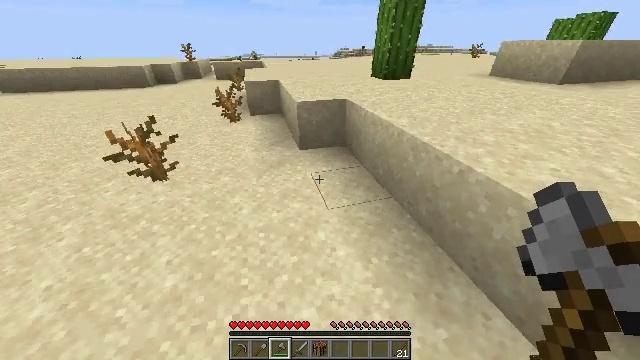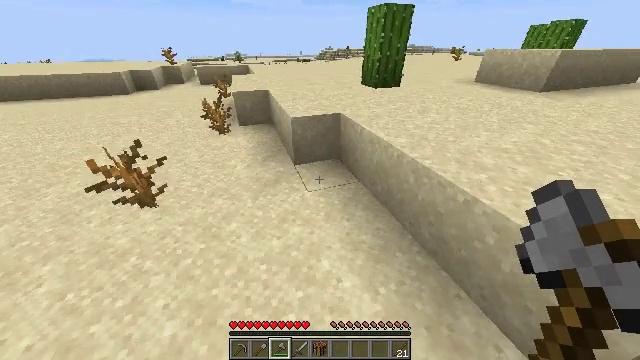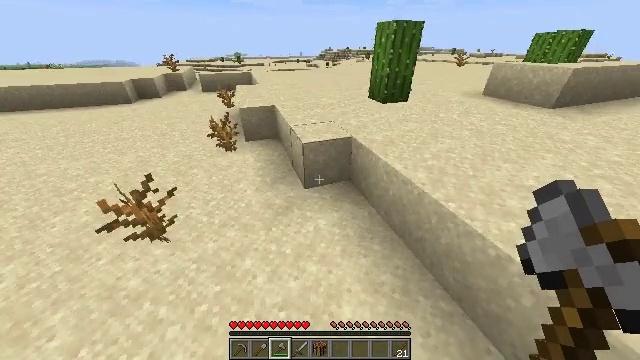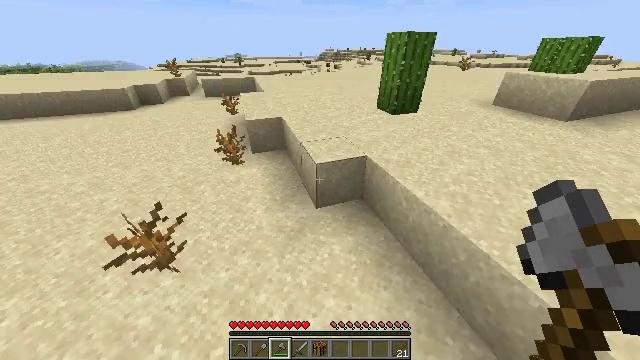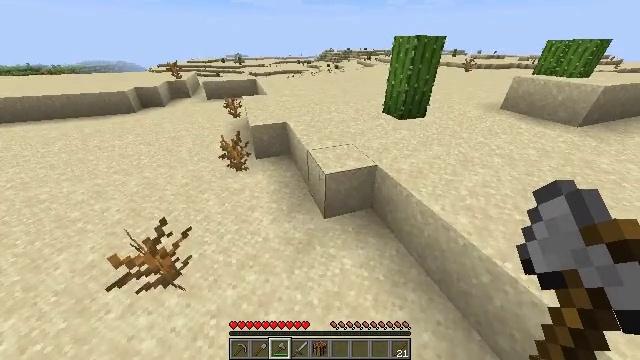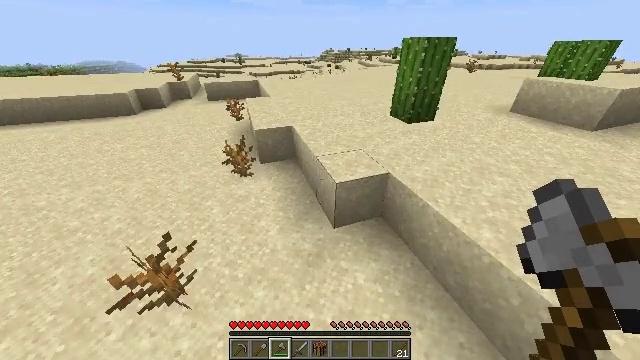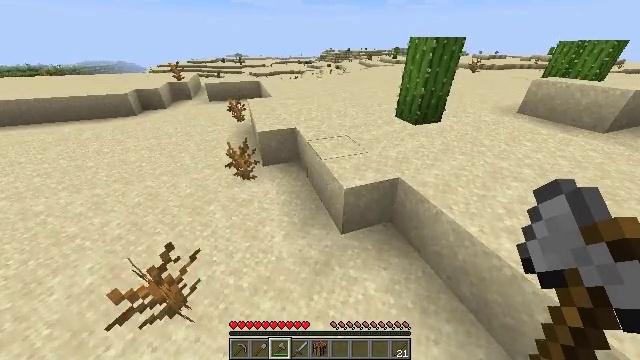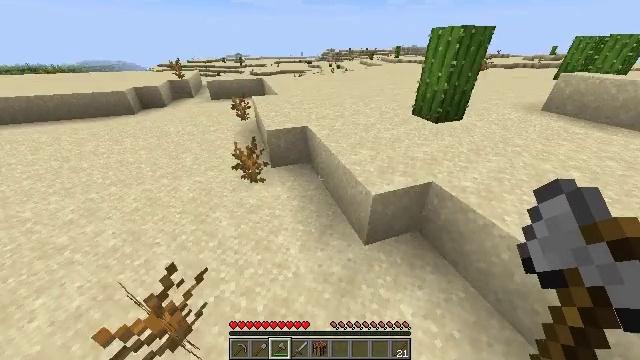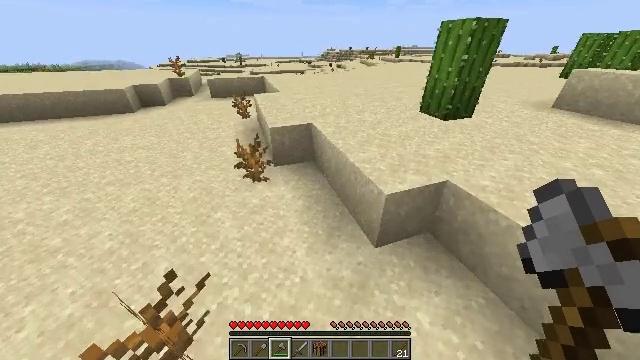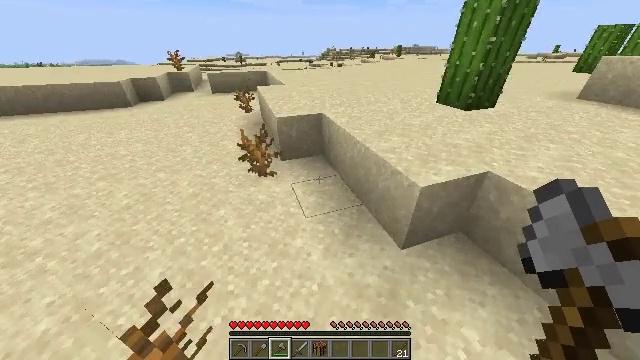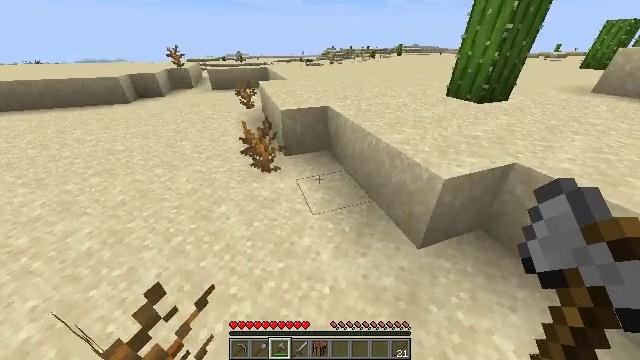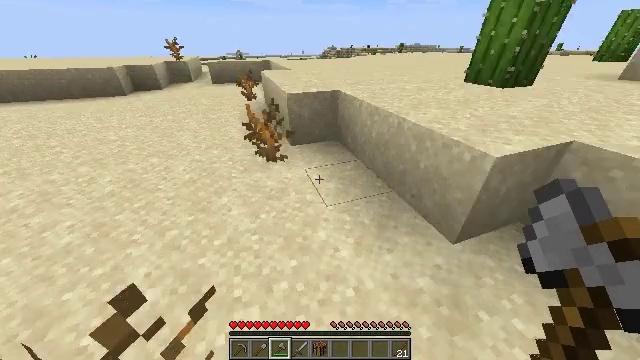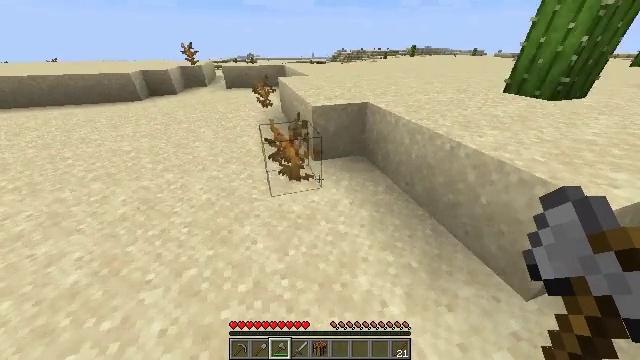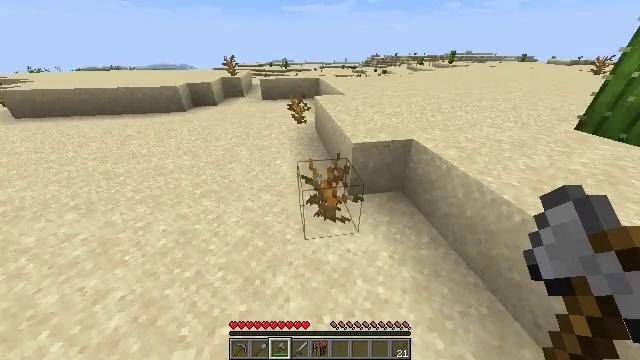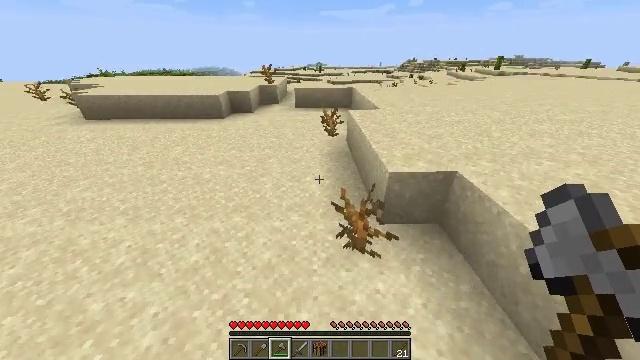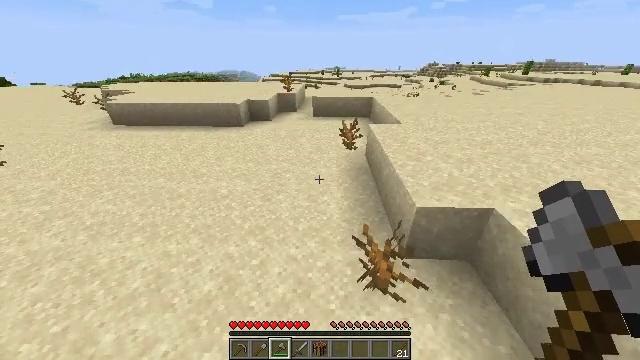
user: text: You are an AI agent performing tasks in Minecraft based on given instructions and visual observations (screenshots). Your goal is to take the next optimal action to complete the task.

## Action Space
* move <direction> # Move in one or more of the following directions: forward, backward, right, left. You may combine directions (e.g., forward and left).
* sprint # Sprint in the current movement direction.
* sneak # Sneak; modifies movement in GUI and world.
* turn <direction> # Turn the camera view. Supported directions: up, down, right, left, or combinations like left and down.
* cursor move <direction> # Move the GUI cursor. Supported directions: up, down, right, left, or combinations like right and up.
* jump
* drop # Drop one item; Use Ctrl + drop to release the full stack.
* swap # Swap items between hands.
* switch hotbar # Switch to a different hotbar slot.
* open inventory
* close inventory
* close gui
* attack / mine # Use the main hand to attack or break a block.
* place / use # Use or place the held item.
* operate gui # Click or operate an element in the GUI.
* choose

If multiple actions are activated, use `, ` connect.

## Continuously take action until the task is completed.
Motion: motion action
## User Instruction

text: Attack the hay block to get hay.
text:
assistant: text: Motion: move forward and move left, sprint, turn right, jump
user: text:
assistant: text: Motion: move forward and move left, sprint, jump
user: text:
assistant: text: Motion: move forward and move left, sprint, jump
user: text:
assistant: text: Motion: move forward and move left, sprint, jump
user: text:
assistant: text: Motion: move forward and move left, sprint, jump
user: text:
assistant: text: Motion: move forward and move left, sprint, jump
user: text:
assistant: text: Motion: move forward and move left, sprint, jump
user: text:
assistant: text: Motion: move forward and move left, sprint, jump
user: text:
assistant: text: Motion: move forward and move left, sprint, jump
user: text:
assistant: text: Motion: move forward and move left, sprint, jump
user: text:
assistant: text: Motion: move forward and move left, sprint, jump
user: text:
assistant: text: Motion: move forward and move left, sprint, turn left, jump
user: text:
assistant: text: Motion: move forward and move left, sprint, turn left, jump
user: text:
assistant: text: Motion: move forward and move left, sprint, turn left, jump
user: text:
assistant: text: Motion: move forward and move left, sprint, turn left, jump
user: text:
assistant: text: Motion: move forward and move left, sprint, turn left, jump
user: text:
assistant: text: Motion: move forward and move left, sprint, turn left, jump
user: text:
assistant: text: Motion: move forward and move left, sprint, jump
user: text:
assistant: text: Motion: move forward and move left, sprint, jump
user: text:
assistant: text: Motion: move forward and move left, sprint, turn left, jump
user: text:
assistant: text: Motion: move forward and move left, sprint, turn left, jump
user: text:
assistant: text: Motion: move forward and move left, sprint, turn left, jump
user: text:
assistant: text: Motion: move forward and move left, sprint, turn left, jump
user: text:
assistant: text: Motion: move forward and move left, sprint, turn left, jump
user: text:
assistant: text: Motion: move forward and move left, sprint, turn left, jump
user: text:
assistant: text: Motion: move forward and move left, sprint, jump
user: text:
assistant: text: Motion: move forward and move left, sprint, jump
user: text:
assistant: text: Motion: move forward and move left, sprint, jump
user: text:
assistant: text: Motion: move forward and move left, sprint, jump
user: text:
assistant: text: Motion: move forward and move left, sprint, jump